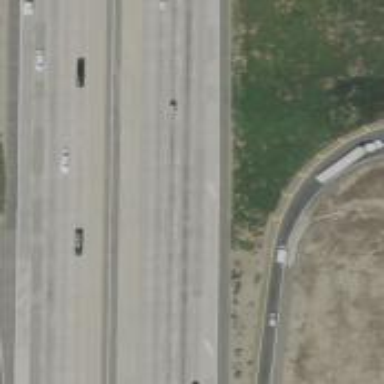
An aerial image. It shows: View of motorway.